Question: I'm not the best a Linq and I have written the below query and it just seems my where clause is redundant and there has to be a better way?
Given the following XML structure:
'''
<Views>
<Fulfillment>
<SecurityRoleName>ABCD</SecurityRoleName>
<SecurityRoleViews>
<RoleView name="A" />
<RoleView name="B" />
<RoleView name="C" />
<RoleView name="D" />
<RoleView name="E" />
<RoleView name="F" />
</SecurityRoleViews>
<PublicRoleViews>
<RoleView name="Z" />
<RoleView name="Y" />
<RoleView name="X" />
<RoleView name="W" />
<RoleView name="V" />
<RoleView name="U" />
</PublicRoleViews>
</Fulfillment>
</Views>
'''
I wrote the following to get a single value (FulfillmentRoleName) and two List (SecuredViews, PublicViews) objects.
'''
FulfillmentRoleName = configParms.Descendants("Fulfillment")
.Where(node => (string)node.Element("SecurityRoleName") == "SecurityRoleName")
.Select(node => node.Value.ToString())
.First();
SecuredViews = configParms.Descendants("SecurityRoleViews")
.Where(node => (string)node.Element("RoleView") == "RoleView")
.Select(node => node.Attribute("name").Value.ToString())
.ToList();
PublicViews = configParms.Descendants("PublicRoleViews")
.Where(node => (string)node.Element("RoleView") == "RoleView")
.Select(node => node.Attribute("name").Value.ToString())
.ToList();
'''
I would want the following values:
FulfillmentRoleName = ABCD
SecuredViews = List of names A,B,C...
PublicViews = List of names Z,Y,X....
It is the where clause that I am unsure of:
'''
.Where(node => (string)node.Element("RoleView") == "RoleView")
'''
Seems there has to be a more elegant way to locate that node?
Thank you for taking the time to help
---
As per Ahmad Mageed recommendation I am using the more elegant Element("") approach. However I am getting an instantiation error...as if the element collection is not built yet??

However if I use configParms.Root.Value I get my SecurityRoleName value???
I would have thought that views would be the root....or is it the first node that has a value???
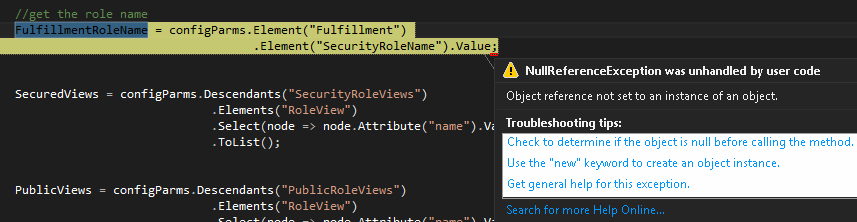
Answer: You can use the 'Elements' method and provide the name to match. This would allow you to replace the where query with 'Elements("RoleView")'.
Some other observations:
- 'Element''Descendants'- 'Value''ToString()'
Here's an updated version of your queries:
'''
// if configParms is an XDocument use configParms.Root
var securityRoleName = configParms.Element("Fulfillment")
.Element("SecurityRoleName").Value;
var securedViews = configParms.Descendants("SecurityRoleViews")
.Elements("RoleView")
.Select(node => node.Attribute("name").Value)
.ToList();
var publicViews = configParms.Descendants("PublicRoleViews")
.Elements("RoleView")
.Select(node => node.Attribute("name").Value)
.ToList();
'''